Describe the contrast between these two images.
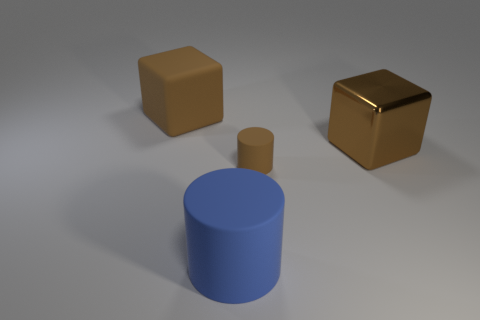
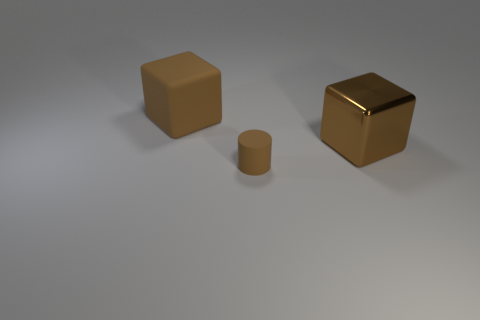
the big cylinder has disappeared
the large blue thing is gone
the large blue matte cylinder that is in front of the metallic object is gone
the blue rubber object is gone
the big blue matte cylinder that is in front of the brown rubber cylinder is missing
the big blue rubber cylinder that is in front of the big metallic cube is missing